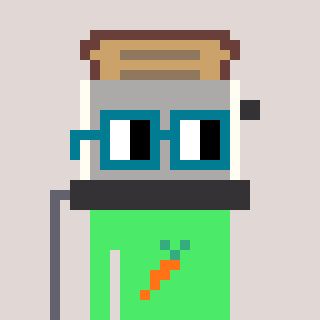
a pixel art character with square dark green glasses, a toaster-shaped head and a teal-colored body on a warm background